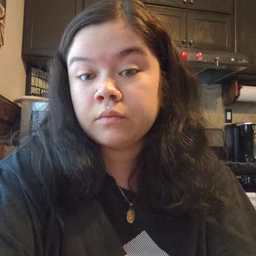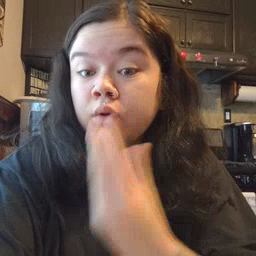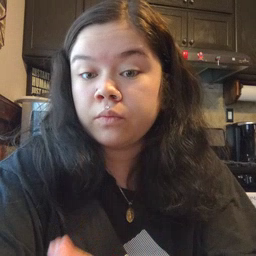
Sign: go